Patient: sex M, age 75
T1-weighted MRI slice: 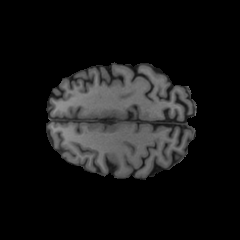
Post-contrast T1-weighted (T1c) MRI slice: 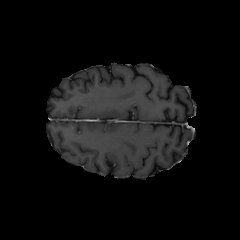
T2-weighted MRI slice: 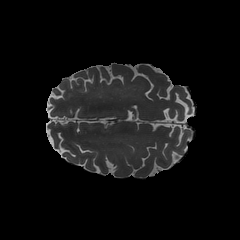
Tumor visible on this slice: no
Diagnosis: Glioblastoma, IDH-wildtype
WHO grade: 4